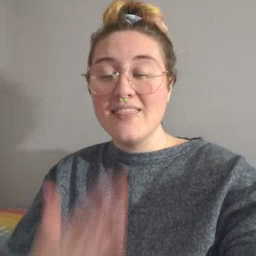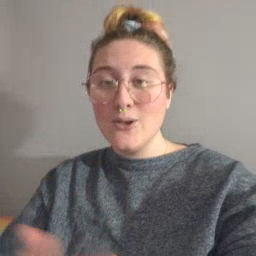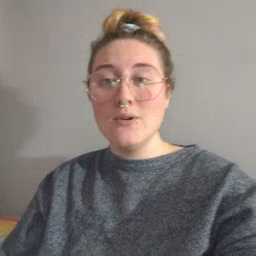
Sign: thankyou